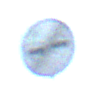
Verkehrszeichen: EndeUeberholverbot
Umgebung: Outdoor, Nature
Tageszeit: MorningAfternoon
Wetter: PartlyCloudy
Licht: Natural
Jahreszeit: NotSpecified
Kontrast: HighContrast